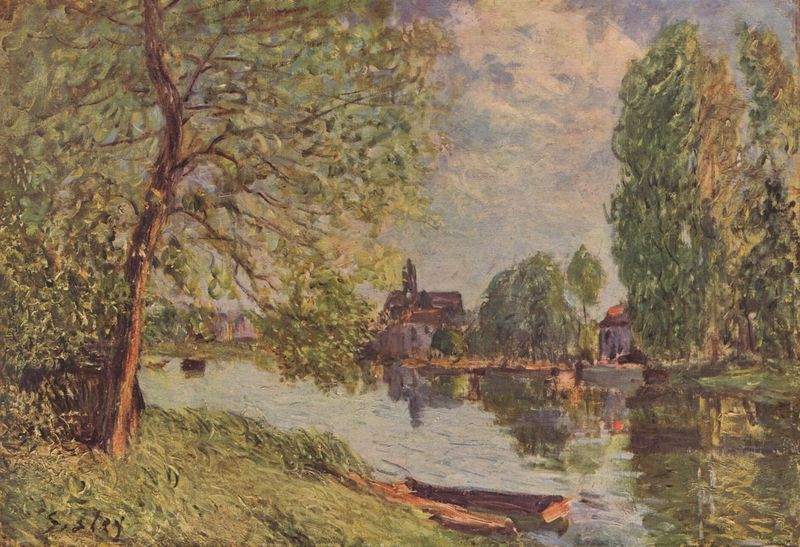
Titel: Flusslandschaft bei Moret-sur-Loing
Künstler: Alfred Sisley
Standort: Winterthur
Institution: Sammlung Dr. Robert Bühler
Schlagwörter: baum, blau, blätter, gemälde, himmel, laub, schatten, wasser, weiß, wolken, baumstämme, bäume, fluss, grün, impressionismus, kirchturm, landschaft, ocker, see, ufer, äste, braun, bunt, fenster, grau, hell, hintergrund, holz, licht, pastell, zeichnung, blüten, gebäude, gras, haus, rasen, rot, wiese, expressionismus, signatur, spiegel, öl, bach, baumstamm, birken, häuser, natur, spiegelung, stamm, weide, zweige, gewässer, kirche, sonne, wald, boot, boote, turm, farbig, schiffe, sommer, wellen, ruhe, ort, pointilismus, sonnenlicht, dorf, dächer, idylle, steg, stämme, treibgut, impressionistisch, monet, manet, balken, still, unterschrift, weiden, kirchenturm, tageslicht, geäst, laubbäume, grad, siedlung, sisley, pointillismus, spätimpressionismus, impressionist, spieglung, landhscaft, blaum, impresssionismus, bl+ten, wpölem, treuerweide